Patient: sex F, age 44
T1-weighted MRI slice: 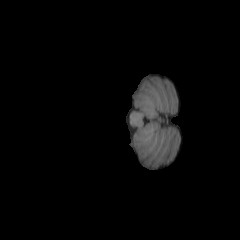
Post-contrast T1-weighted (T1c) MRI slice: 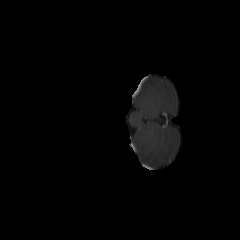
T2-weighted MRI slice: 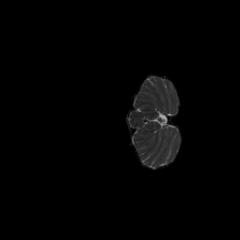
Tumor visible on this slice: no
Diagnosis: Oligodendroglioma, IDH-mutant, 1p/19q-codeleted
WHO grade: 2